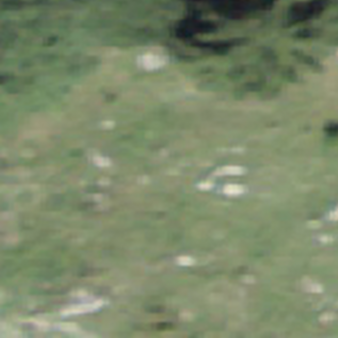
Label: other